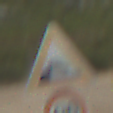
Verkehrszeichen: Ufer
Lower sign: Geschwindigkeit80
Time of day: Midday
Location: Outdoor (Nature)
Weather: Overcast
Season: NotSpecified
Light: Natural